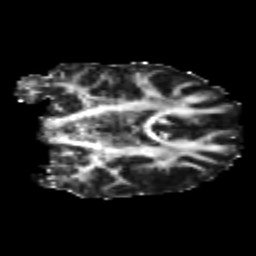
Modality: FA
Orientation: coronal
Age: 22
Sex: female
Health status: healthy
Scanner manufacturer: philips
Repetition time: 7.477 s
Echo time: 0.08753 s